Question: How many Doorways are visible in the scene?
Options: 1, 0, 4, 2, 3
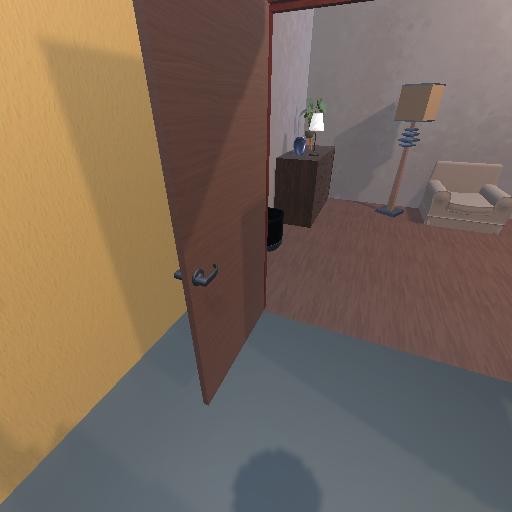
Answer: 1